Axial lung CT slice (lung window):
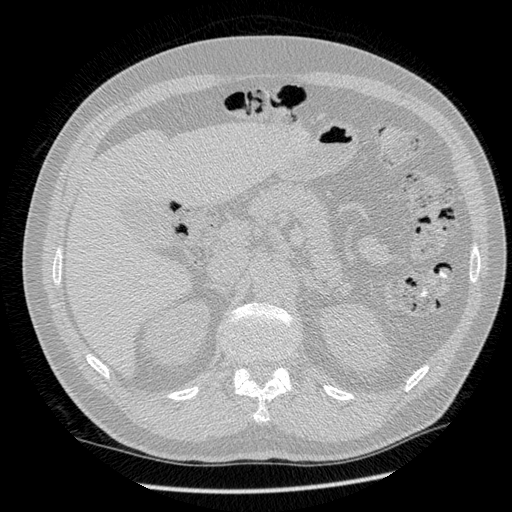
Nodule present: no